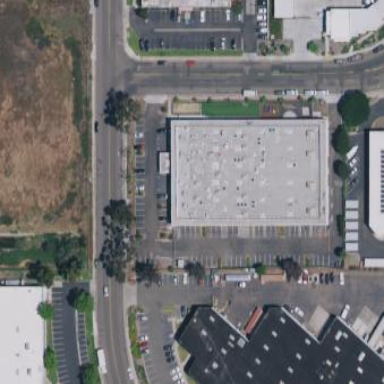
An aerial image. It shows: Industrial building.